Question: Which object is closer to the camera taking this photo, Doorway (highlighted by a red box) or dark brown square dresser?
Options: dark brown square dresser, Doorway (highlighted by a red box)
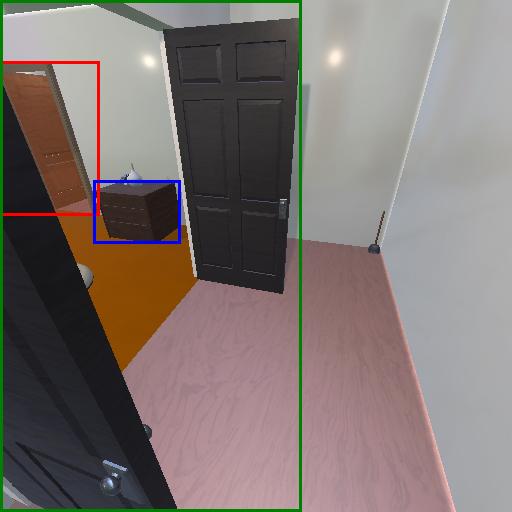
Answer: dark brown square dresser